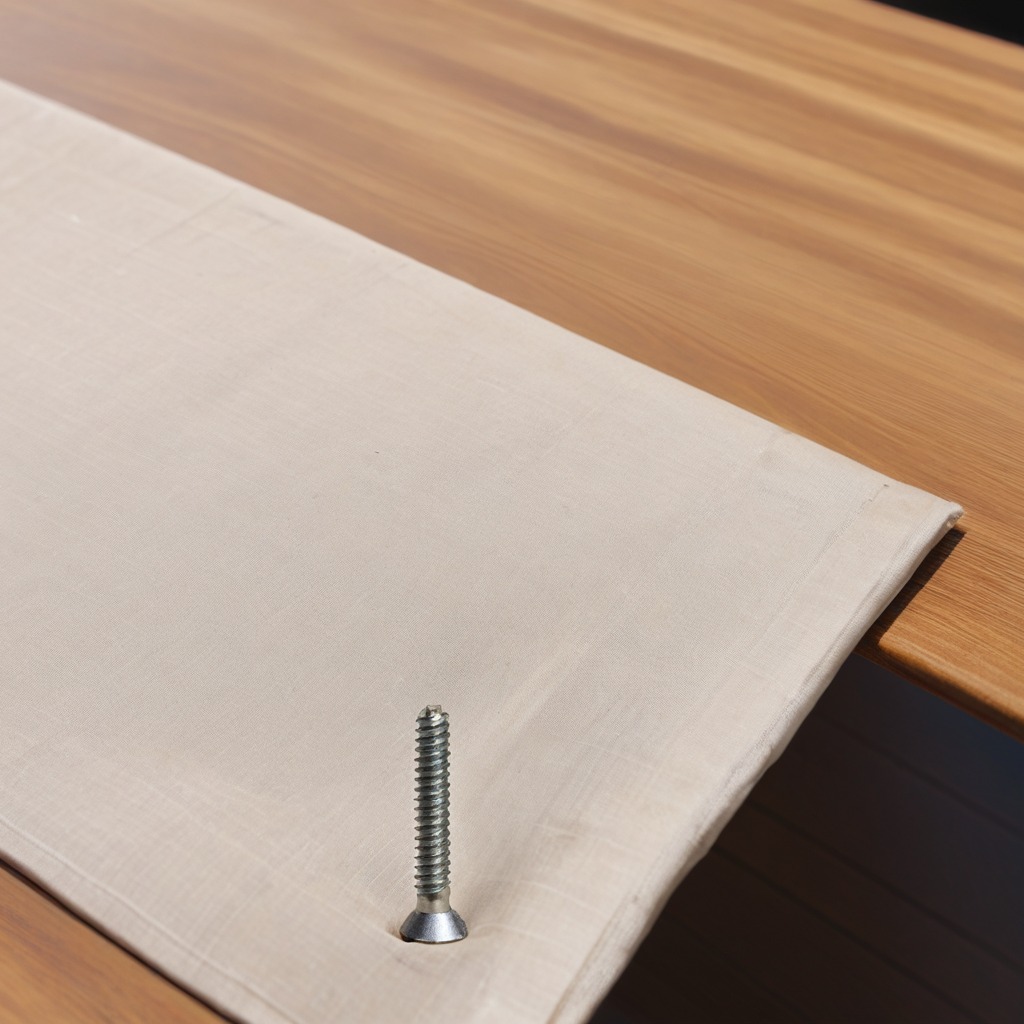
A metal screw lies on the wooden table in the outdoor workshop during daytime bright natural light soft shadows worn but beneath the cloth.